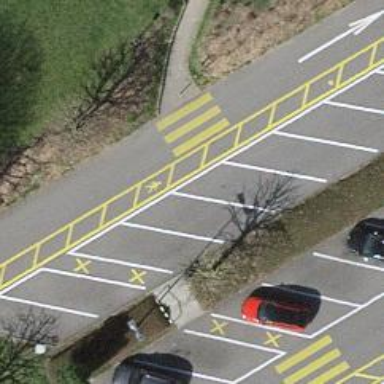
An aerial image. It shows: Marked zebra crossing on the road.